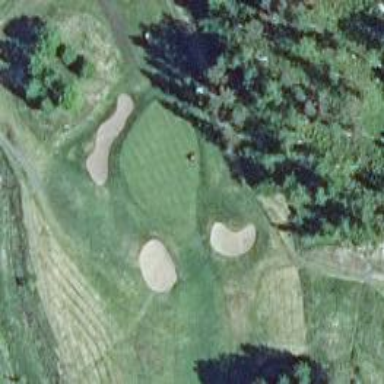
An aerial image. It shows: Golf hole.